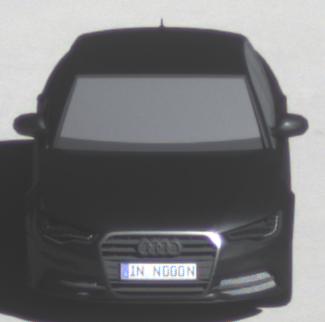
Make: Audi
Model: A6 2.0 TFSI
Detailed model: A6 (C7) Limousine
Model produced from: 2011/10
Model produced until: 2014/09
Doors: 4
Color: black
Road condition: dry road
Daytime: morning or afternoon
Contrast: high contrast